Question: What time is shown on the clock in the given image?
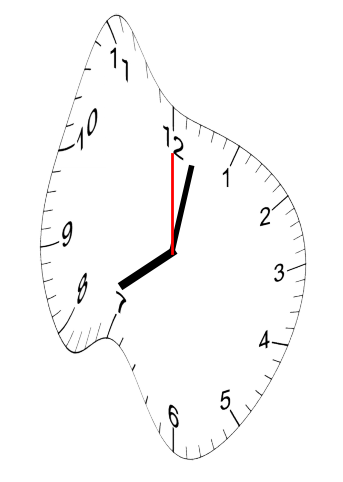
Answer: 08:02:00